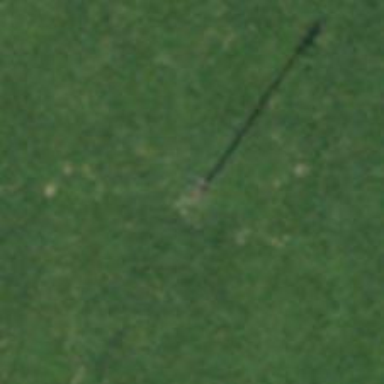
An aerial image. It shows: Minor power line.